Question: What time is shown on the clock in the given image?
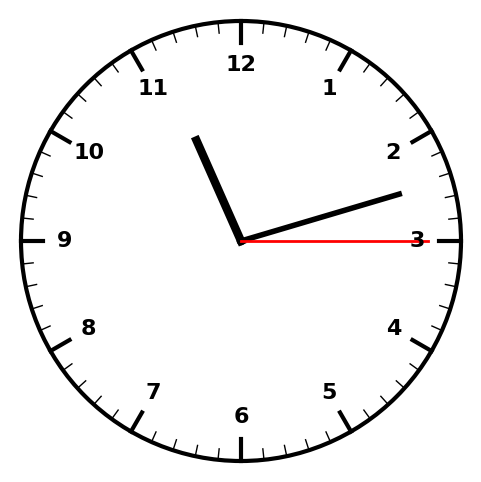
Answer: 11:12:15